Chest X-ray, PA view. Patient: 53 years old, sex F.
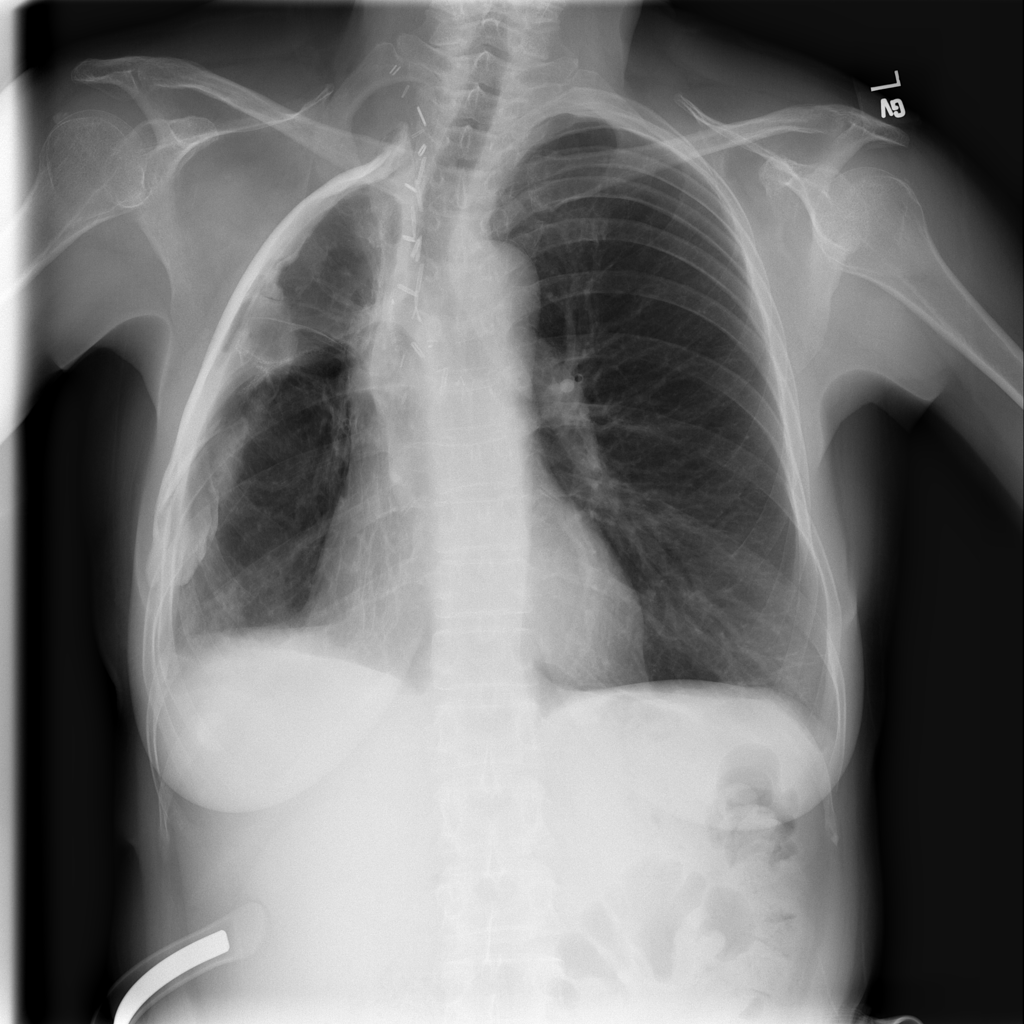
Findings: No Finding